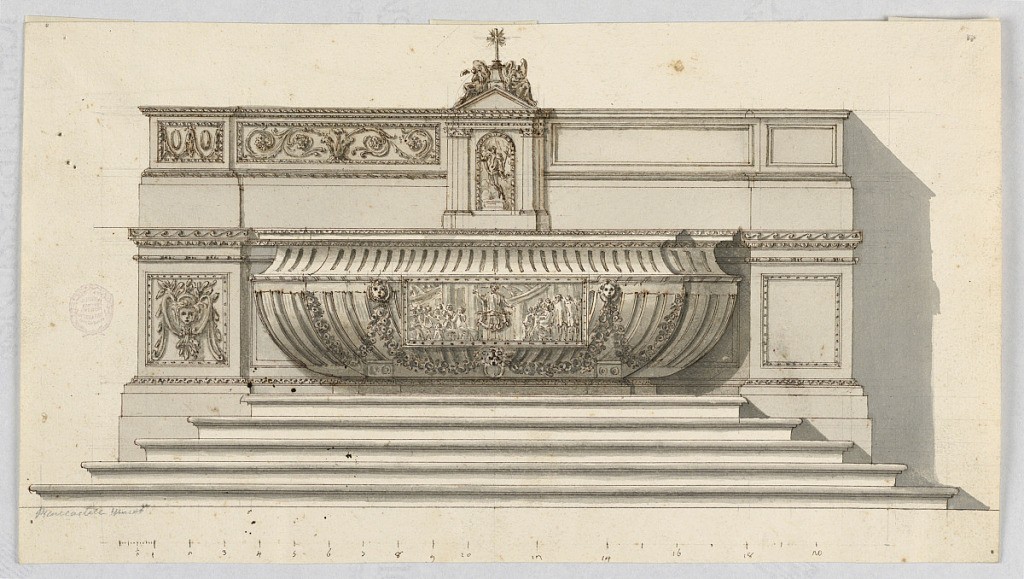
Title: The elevation of an altar with alternative suggestions
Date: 1775–1800
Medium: Pencil, pen, ink, brush and grey water color on paper.
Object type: Drawing
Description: Horizontal composition of an altar with two steps leading to the bowl-shaped mensa. The mensa is fluted and decorated with a representation of the preaching of a sermon. Behind the mensa is a dado. Above the mensa is a very high ledge with the tabernacle in its center. The scale is below.